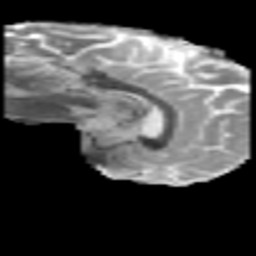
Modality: MD
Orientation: sagittal
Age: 47
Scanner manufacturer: philips
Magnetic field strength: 3 T
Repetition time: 8.6 s
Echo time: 0.127 s